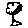
Label: tree